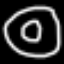
Label: donut